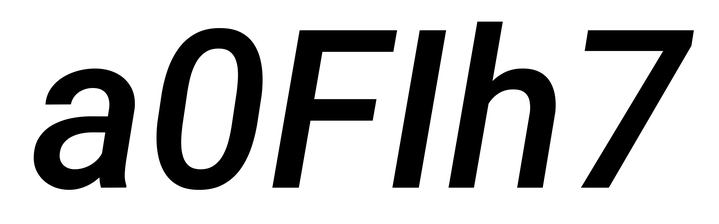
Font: Roboto-Italic_Medium_Italic